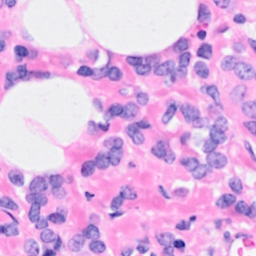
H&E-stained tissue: Breast